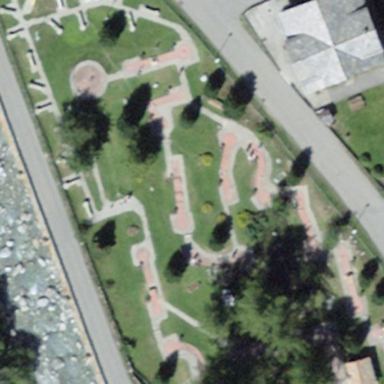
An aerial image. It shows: Miniature golf leisure land.